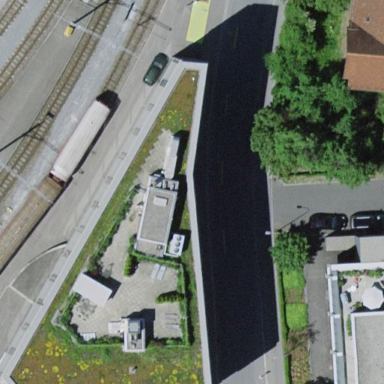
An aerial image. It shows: Office building.